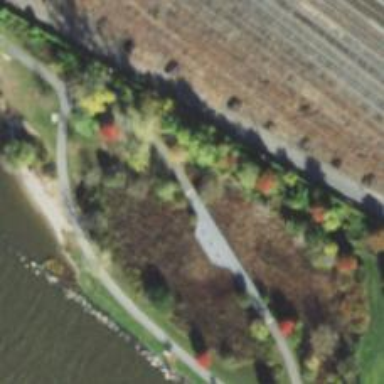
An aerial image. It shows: Path crossing bridge with excellent trail visibility.